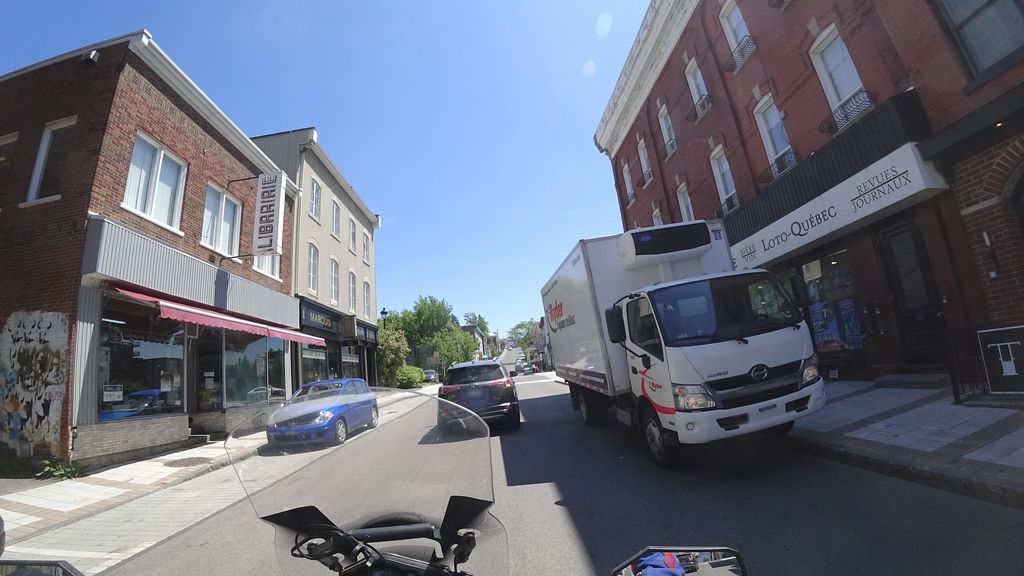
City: quebec_city